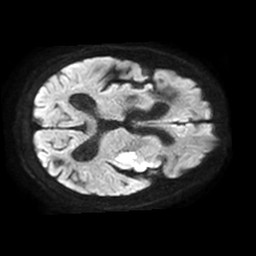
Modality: TRACE
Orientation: axial
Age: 62
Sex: female
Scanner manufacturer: philips
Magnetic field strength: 1.5 T
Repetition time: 3.4 s
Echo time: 0.06899 s